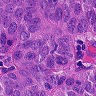
Metastatic tissue present: yes